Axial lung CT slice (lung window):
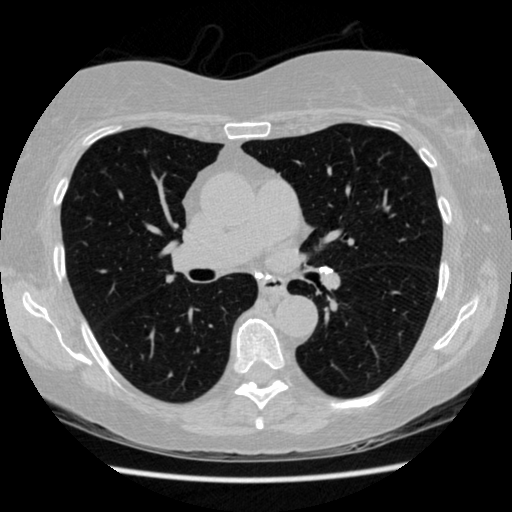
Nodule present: no